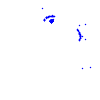
Particle: proton